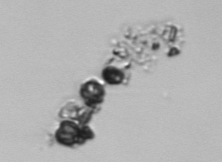
Label: Thalassiosira_TAG_external_detritus